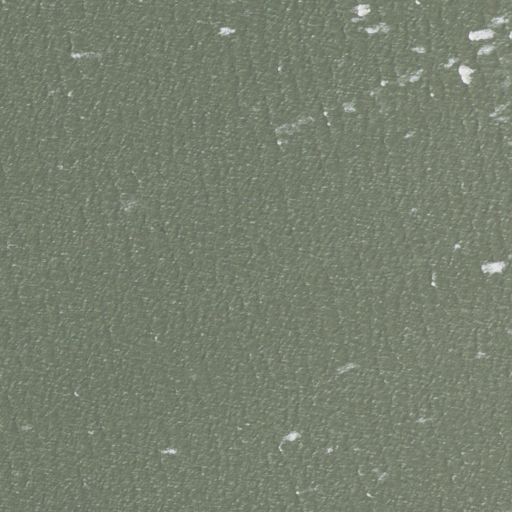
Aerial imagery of island in North Carolina named Brant Island (historical) containing only open water